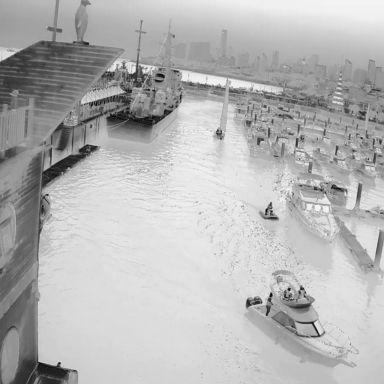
There are 24 objects shown in the infrared image, including three sailboats, and 21 canoes.